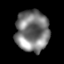
Tissue: skin
Cell type: Epithelial cells
Senescence score: 0.2754
Nuclear area (px): 1360
Mean DAPI intensity: 121.604